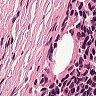
Metastatic tissue present: no